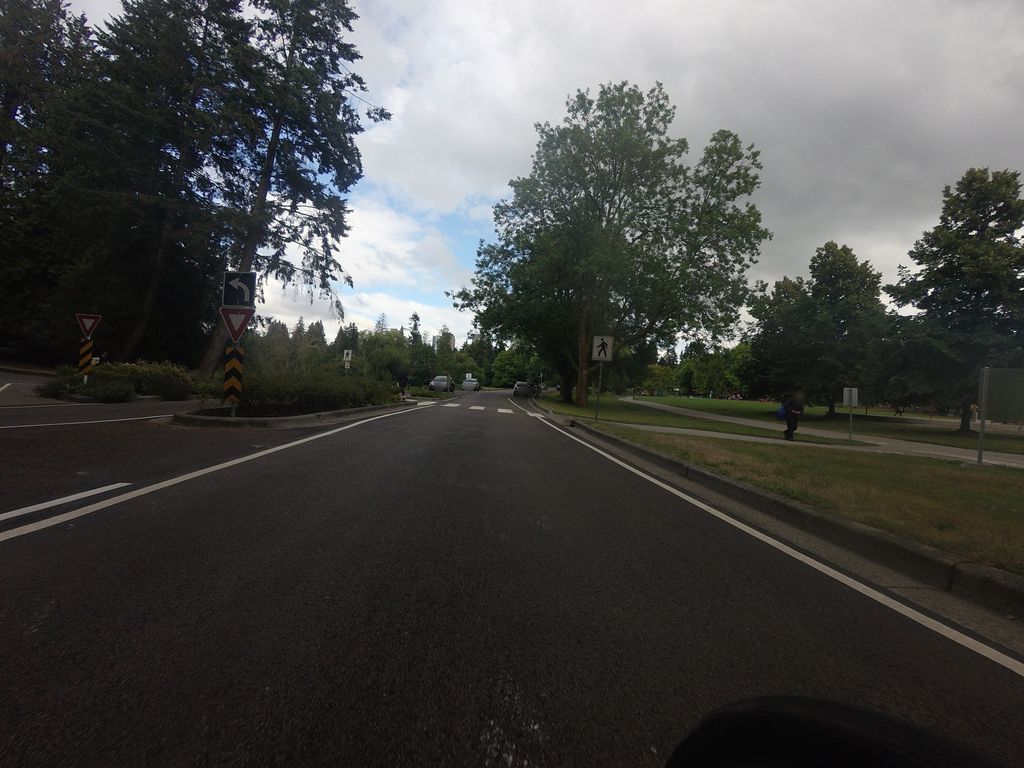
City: vancouver